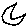
Label: moon